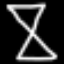
Label: hourglass